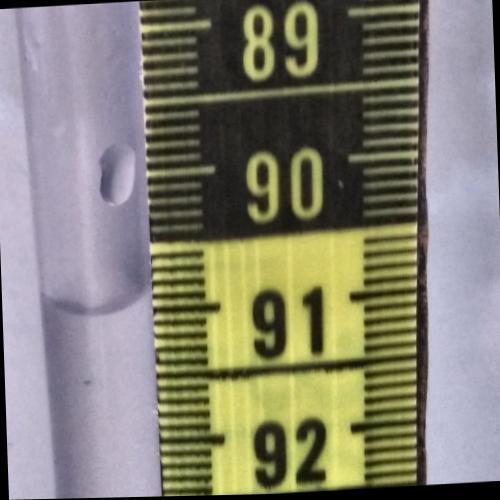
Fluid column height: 91.0 cm